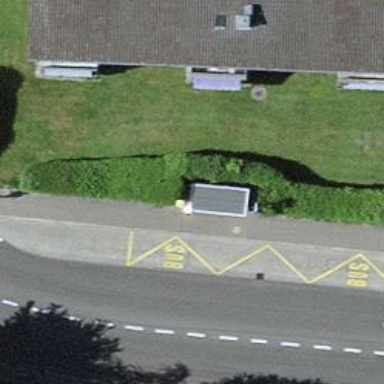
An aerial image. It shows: Post box is visible.